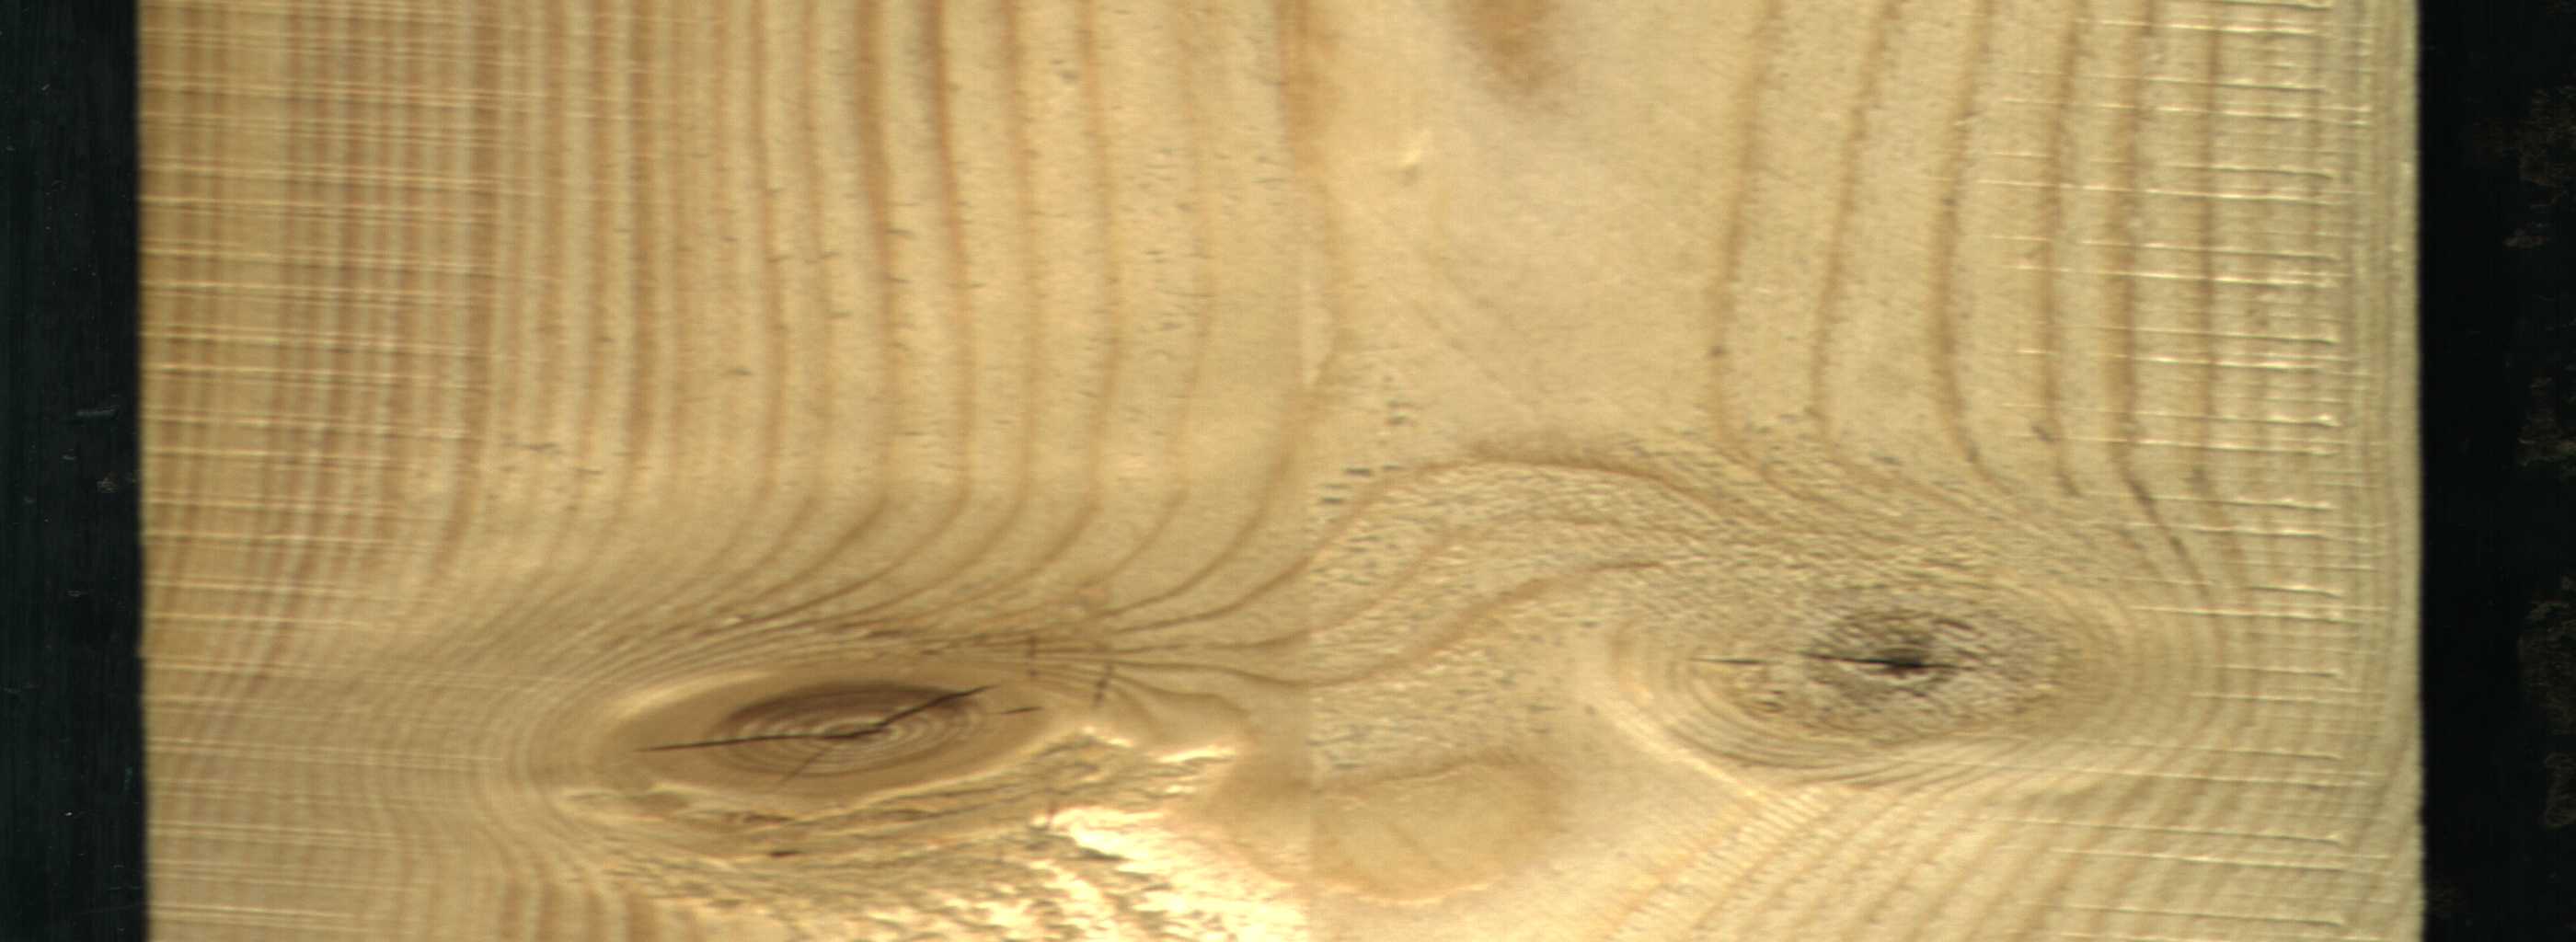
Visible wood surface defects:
knot_with_crack
knot_with_crack